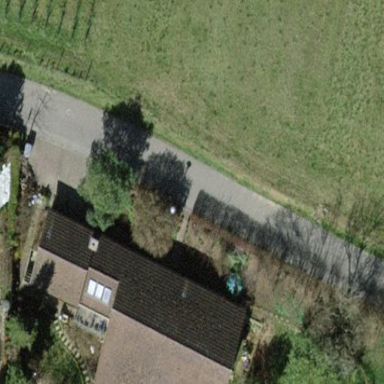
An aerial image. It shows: Detached building with gabled roof.